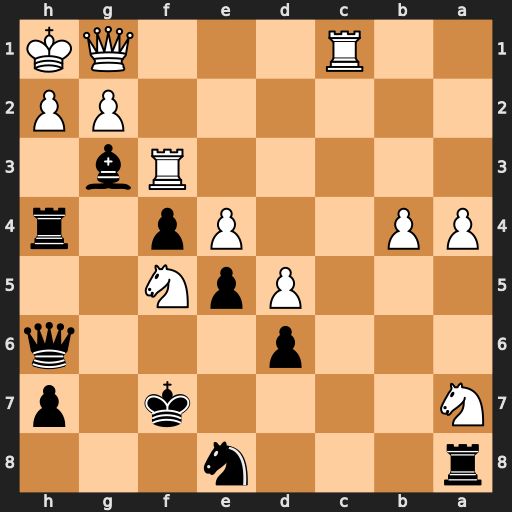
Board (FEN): r3n3/N4k1p/3p3q/3PpN2/PP2Pp1r/5Rb1/6PP/2R3QK
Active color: b
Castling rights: -
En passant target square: -
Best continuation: Rxh2+ Qxh2 Qxh2#